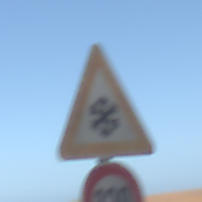
Verkehrszeichen: SchneeOderEisglaette
Zusatzzeichen unten: Geschwindigkeit130
Umgebung: Outdoor, Nature
Tageszeit: MorningAfternoon
Wetter: Clear
Licht: Natural
Jahreszeit: NotSpecified
Kontrast: HighContrast